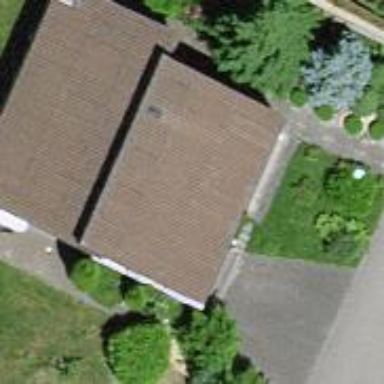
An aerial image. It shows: Residential building.